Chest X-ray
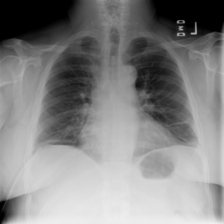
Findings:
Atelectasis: positive
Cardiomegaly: negative
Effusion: negative
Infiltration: negative
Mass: negative
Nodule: negative
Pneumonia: negative
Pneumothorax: negative
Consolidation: negative
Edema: negative
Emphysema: negative
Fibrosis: negative
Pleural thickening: negative
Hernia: negative